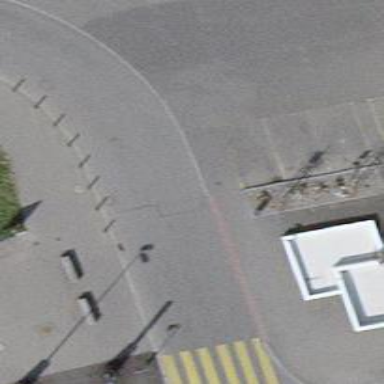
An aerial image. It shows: Pedestrian road with asphalt surface.